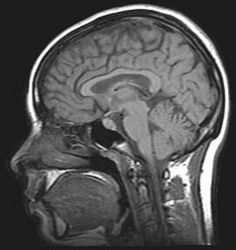
Label: notumor